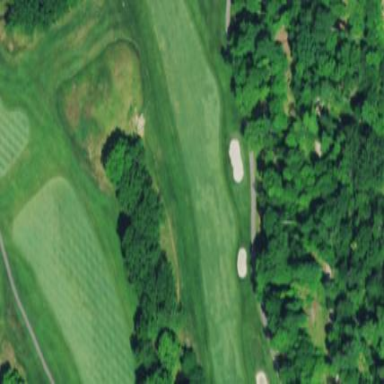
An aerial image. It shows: Golf fairway surrounded by grass.